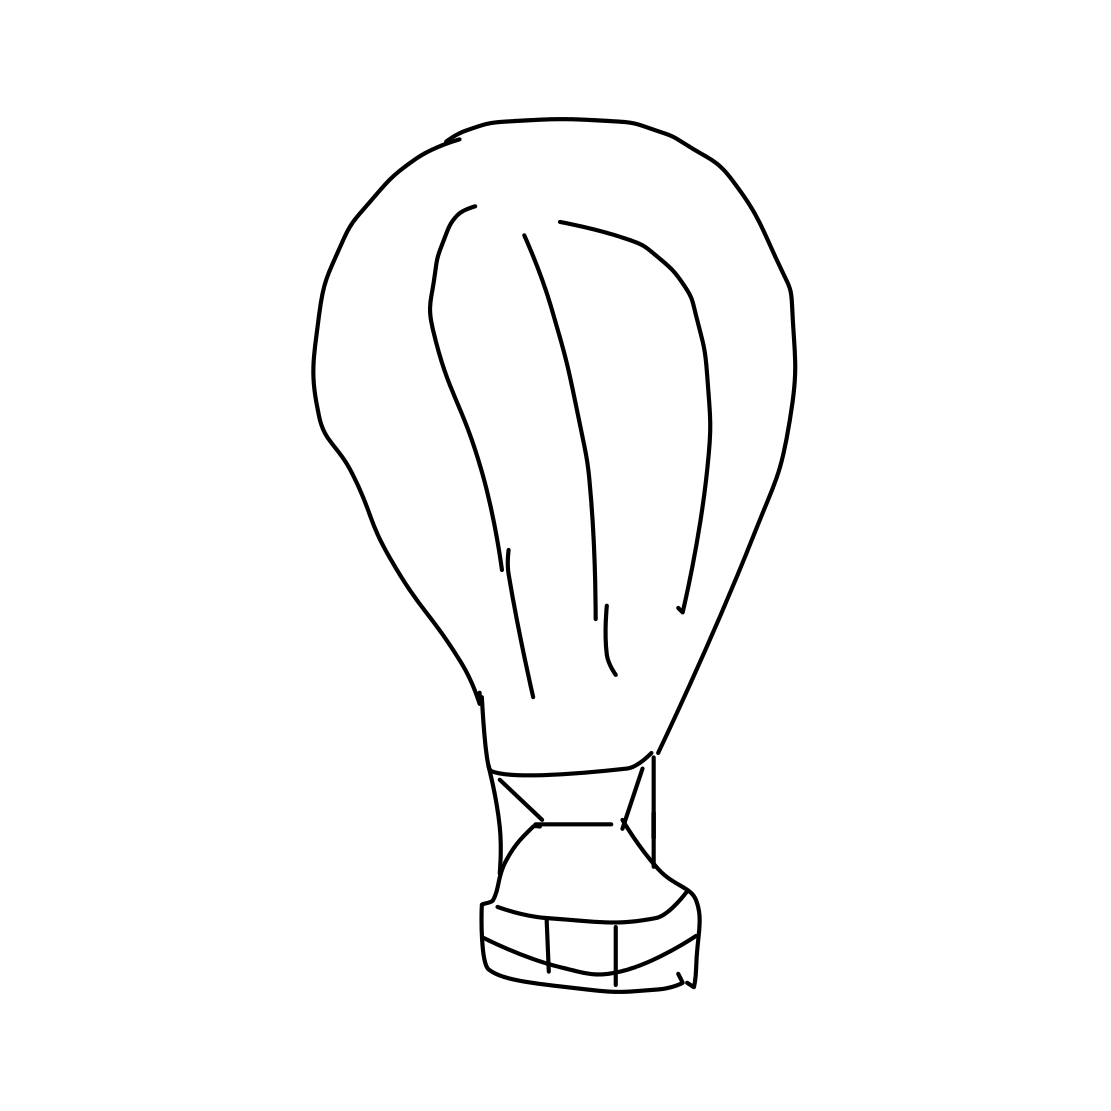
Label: hot air balloon